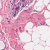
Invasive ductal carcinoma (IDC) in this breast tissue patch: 0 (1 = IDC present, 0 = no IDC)